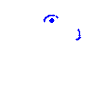
Particle: kaon